Question: I had two working copies: of a trunk and of a branch:
- -
I needed to rename 'App 1.0' to 'Application' ("1.0" being an archaism from the days where versioning was done "manually" and SVN was underused to put it mildly; I'm trying to set it right now, although I haven't had much experience with source control).
I did 'TortoiseSVN -> Rename' on my '1.2\App 1.0' and 'trunk\App 1.0' local disk folders (working copies), and I renamed the folders in the repository as well (via the 'Repo-browser').
And yet code file 'abc.cs' in the 1.2 branch still "thinks" that its base is the old file: 'App 1.0/abc.cs'.
'Diff with previous version' gives me an error ().
See the revision graph for this file:

(I edited out the actual name of the application for reasons easy to understand.)
Propagating trunk modifications by merging them into the branch is now a bit troublesome.
What's more, my collegue still has an 'App 1.0' working copy (hasn't comitted nor updated it yet), so I'm somewhat afraid that we're about to mess things up, and I'm not sure how to go on from here.
where did I do wrong, and how do I fix that (both for me as well as my collegue)?
I guess that renaming both folders independently was the mistake that broke history tracing (no direct connection between 637 and 639 on the picture now, while that's what I would need); I'm just not sure what I should have done instead, and neither how to fix it.
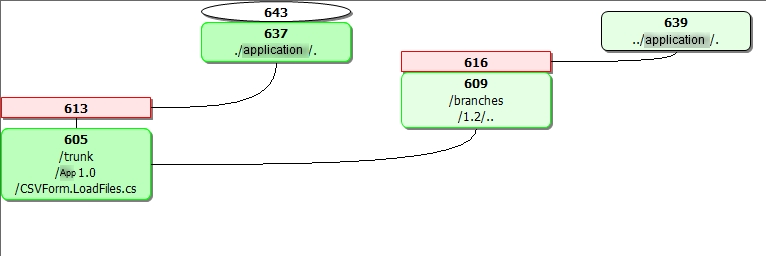
Answer: The issue was caused by renaming both the working copy and the repo folder without communicating either change (as you thought).
As per the thread <URL>, you could have renamed the repo folder, then updated the working copy, or used the command line interface.